Field crop: tomato
Growth stage: 1
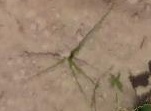
Species: cyperus